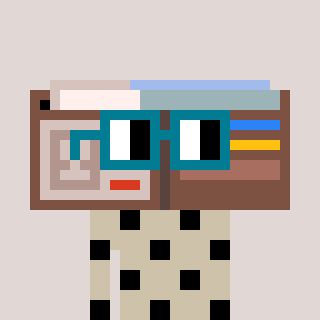
a pixel art character with square dark green glasses, a wallet-shaped head and a bege-colored body on a warm background